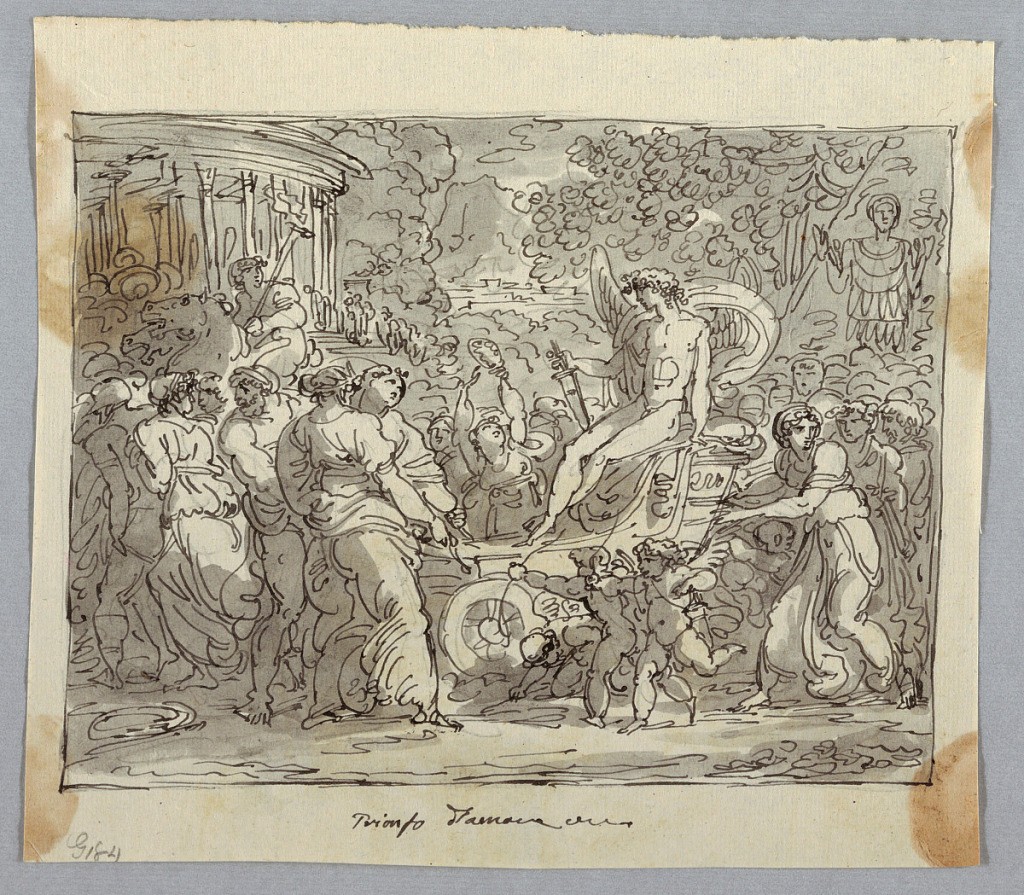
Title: Drawing
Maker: Felice Giani, Italian, 1758–1823
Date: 1780-1790
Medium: Pen and brush with black ink on cream laid paper
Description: Cupid God of Love seated in car which is drawn and pushed by women and men, directed toward left. Others and cupids accompany it. Wooded landscape with a round temple in the left rear.